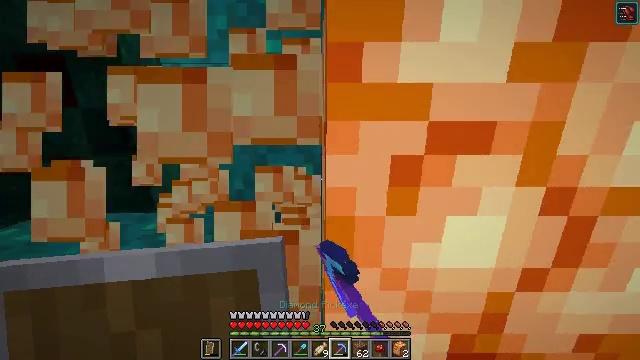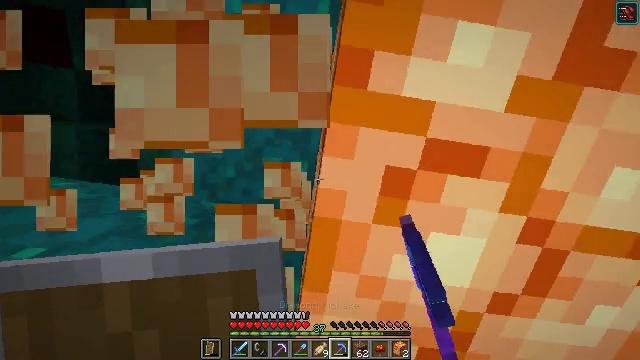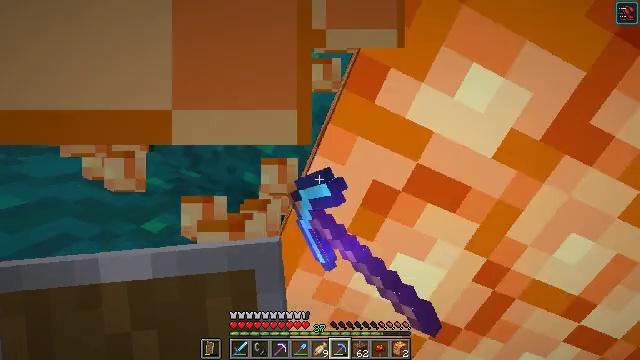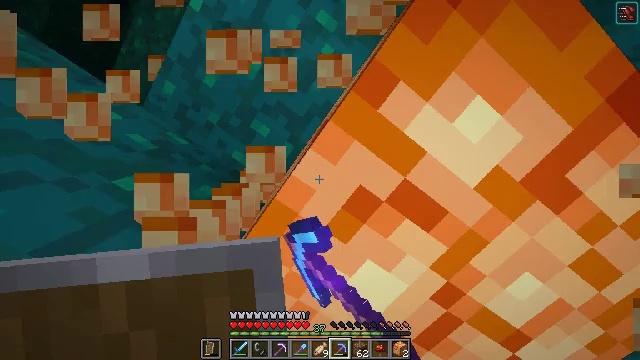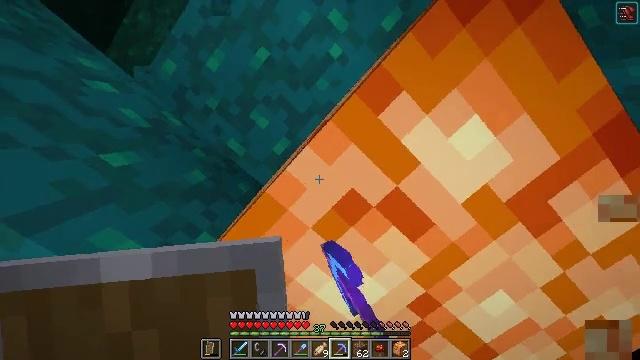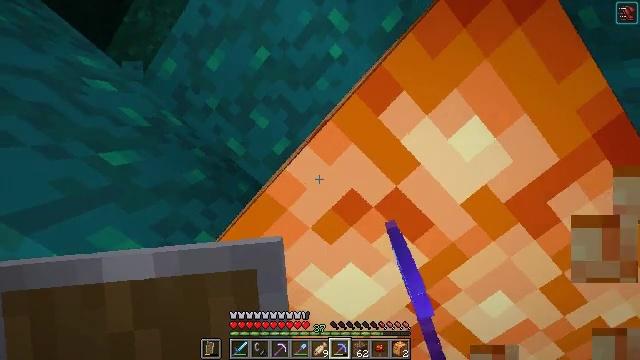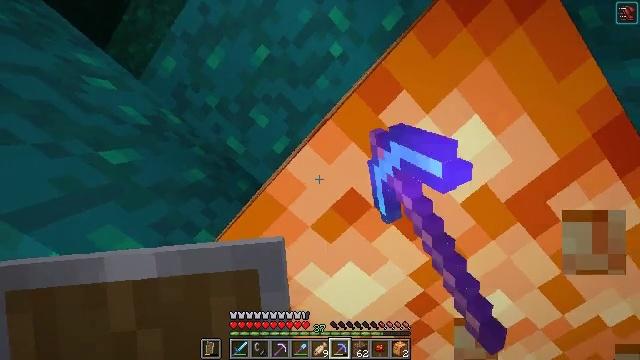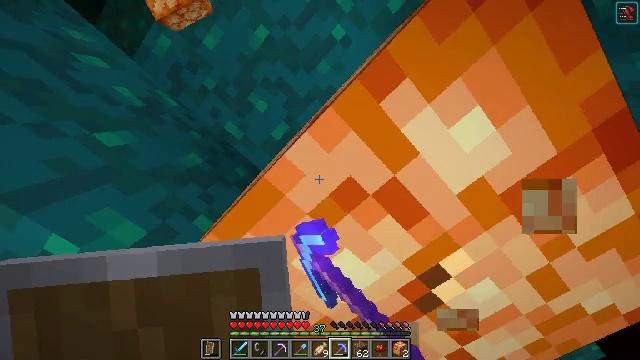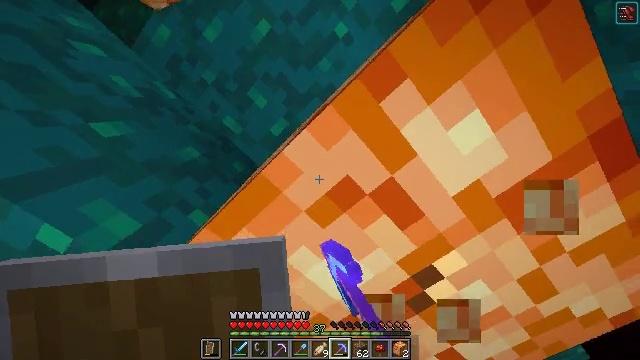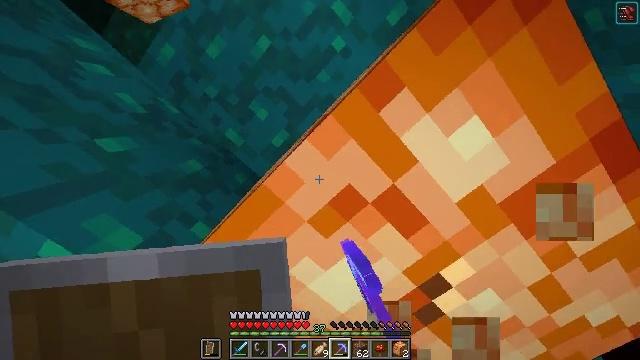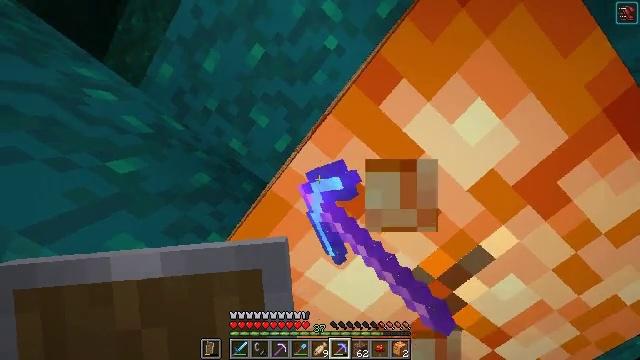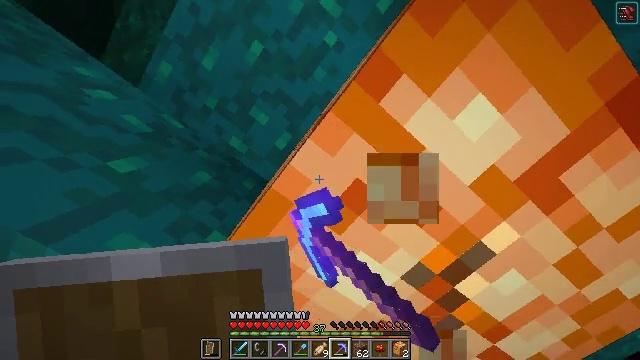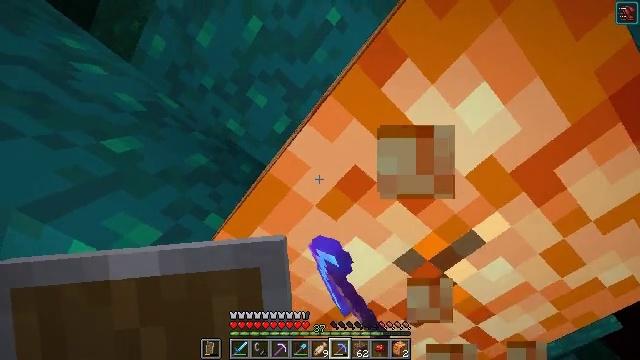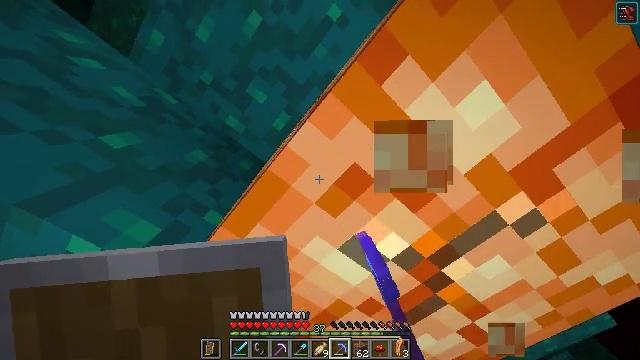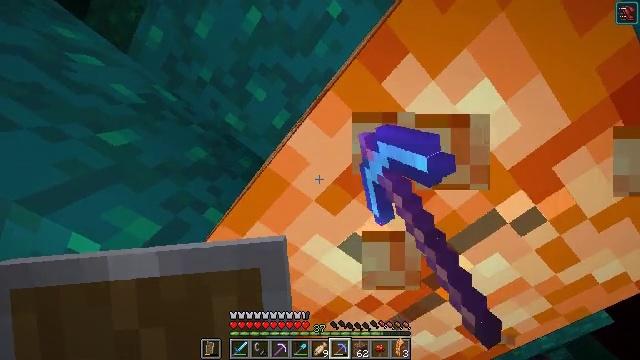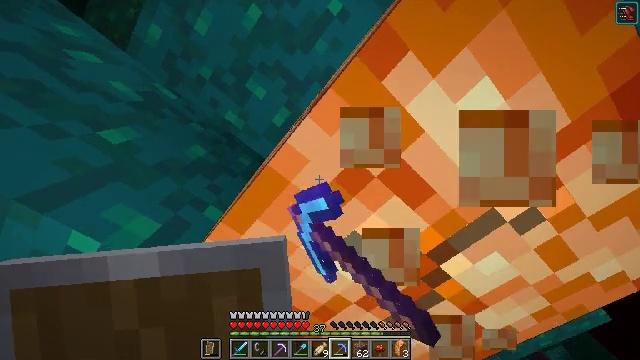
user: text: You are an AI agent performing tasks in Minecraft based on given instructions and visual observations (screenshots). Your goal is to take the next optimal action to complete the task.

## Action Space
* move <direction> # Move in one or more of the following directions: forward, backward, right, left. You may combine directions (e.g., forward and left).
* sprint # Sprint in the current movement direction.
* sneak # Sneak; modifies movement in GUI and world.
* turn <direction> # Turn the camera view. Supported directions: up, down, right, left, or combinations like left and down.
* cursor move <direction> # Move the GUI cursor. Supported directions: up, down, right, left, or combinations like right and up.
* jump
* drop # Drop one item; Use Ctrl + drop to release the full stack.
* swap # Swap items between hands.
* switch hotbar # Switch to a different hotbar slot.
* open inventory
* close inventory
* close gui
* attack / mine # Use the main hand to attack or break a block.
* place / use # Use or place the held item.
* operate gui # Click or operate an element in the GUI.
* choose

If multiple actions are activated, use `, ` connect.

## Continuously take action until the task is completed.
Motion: motion action
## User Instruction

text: Gather shroomlight from the nether.
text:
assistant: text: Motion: turn right, attack / mine
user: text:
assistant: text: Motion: turn right, attack / mine
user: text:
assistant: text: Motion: turn right and down, attack / mine
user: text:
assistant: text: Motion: turn right, attack / mine
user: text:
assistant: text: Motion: attack / mine
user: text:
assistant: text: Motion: attack / mine
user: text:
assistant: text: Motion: turn right and down, attack / mine
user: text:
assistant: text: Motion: turn right, attack / mine
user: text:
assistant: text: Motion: turn left and up, attack / mine
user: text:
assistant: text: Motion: turn left, attack / mine
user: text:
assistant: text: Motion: attack / mine
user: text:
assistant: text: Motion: turn right and down, attack / mine
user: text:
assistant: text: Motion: attack / mine
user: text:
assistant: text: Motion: attack / mine
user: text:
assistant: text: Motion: attack / mine
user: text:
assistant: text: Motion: attack / mine
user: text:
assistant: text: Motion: attack / mine
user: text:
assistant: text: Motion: attack / mine
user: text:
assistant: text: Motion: attack / mine
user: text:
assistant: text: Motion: attack / mine
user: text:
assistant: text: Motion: attack / mine
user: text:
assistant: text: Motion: attack / mine
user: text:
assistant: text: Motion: attack / mine
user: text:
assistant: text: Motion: attack / mine
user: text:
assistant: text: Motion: attack / mine
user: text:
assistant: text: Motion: attack / mine
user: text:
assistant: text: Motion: attack / mine
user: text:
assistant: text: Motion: attack / mine
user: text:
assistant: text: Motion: attack / mine
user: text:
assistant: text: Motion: attack / mine